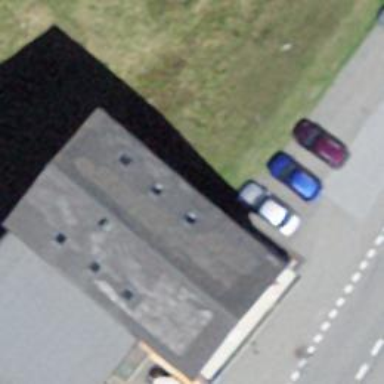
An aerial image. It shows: Hotel building.